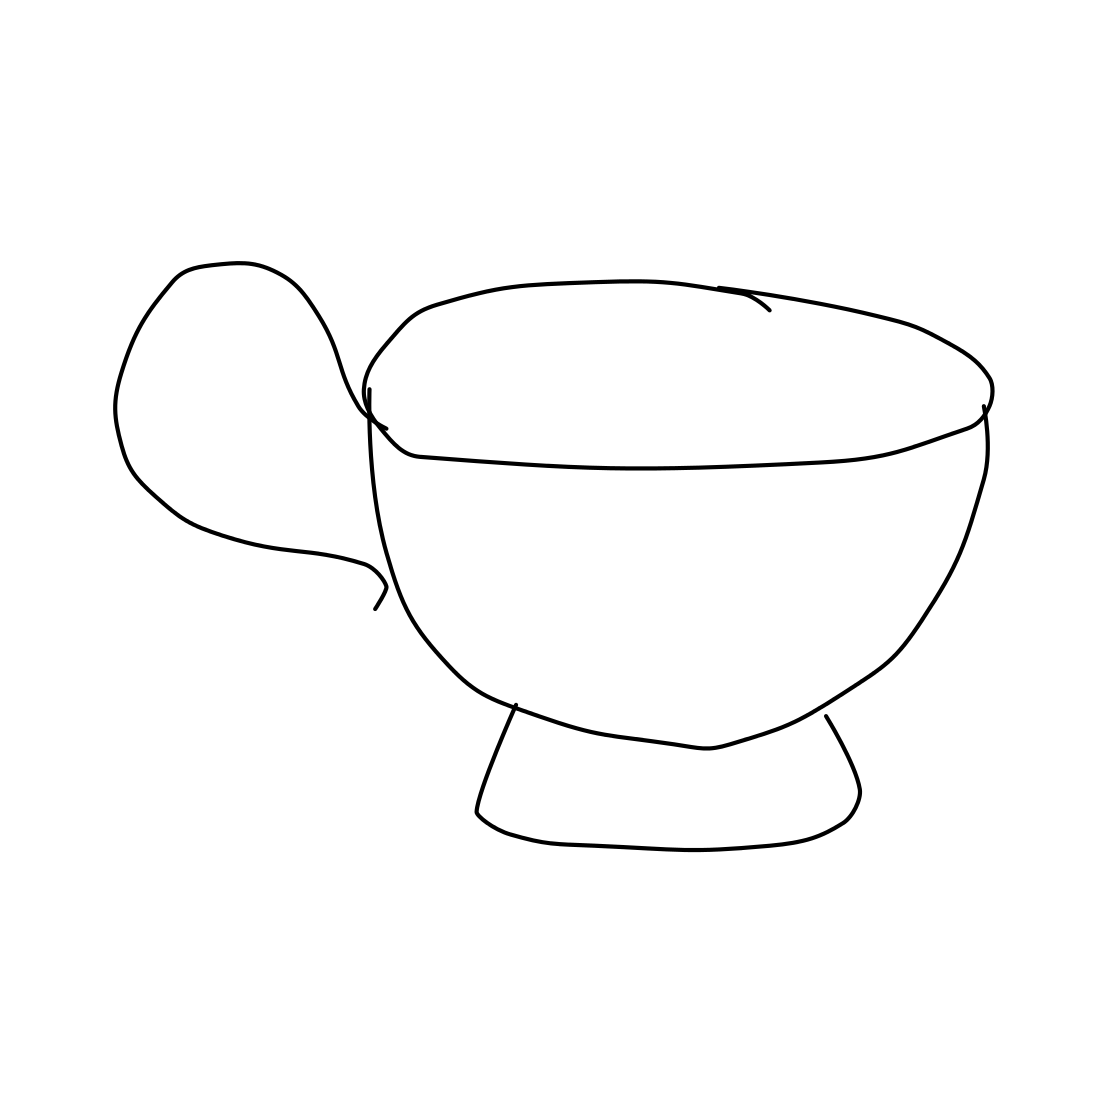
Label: teacup